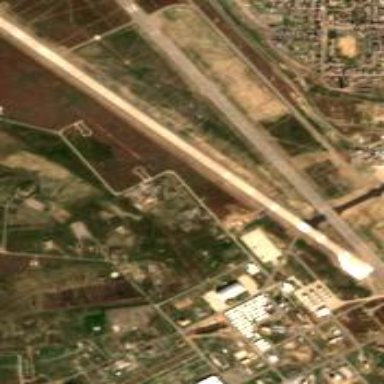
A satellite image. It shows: Concrete runway at the airport.